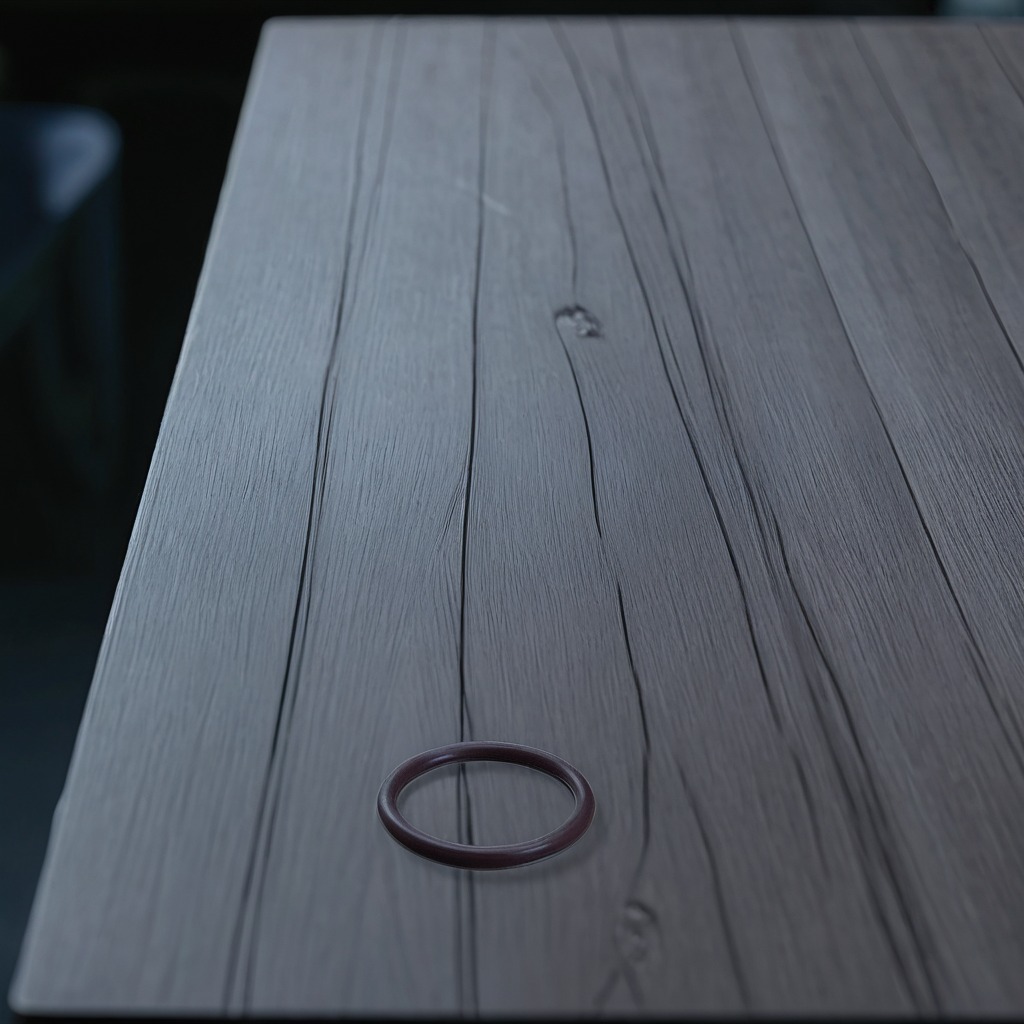
A rubber O-ring lying on a old table with faint burn marks in a small garage at twilight.